Interaction volume radius: 5 \u00c5
Interaction volume height: 25 \u00c5
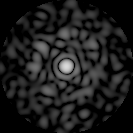
Disorder parameter: 0.8426